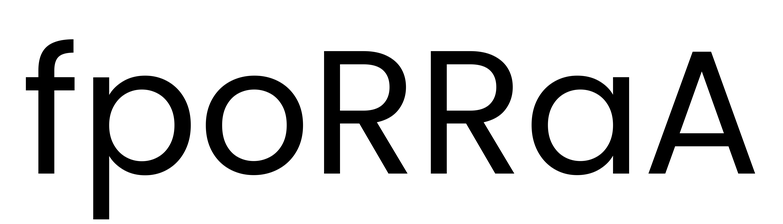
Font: Poppins-Regular